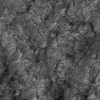
Atmospheric dust classification: not_dusty